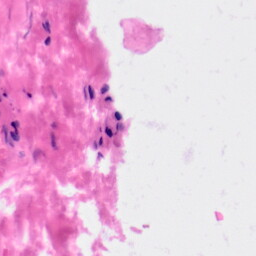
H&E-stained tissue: Kidney